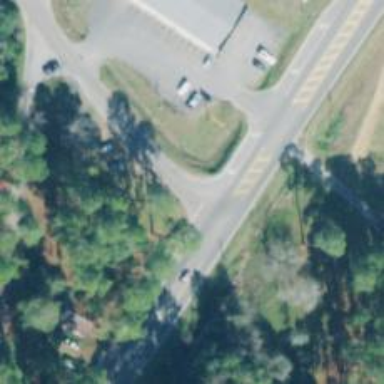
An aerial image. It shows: Road with stop sign.